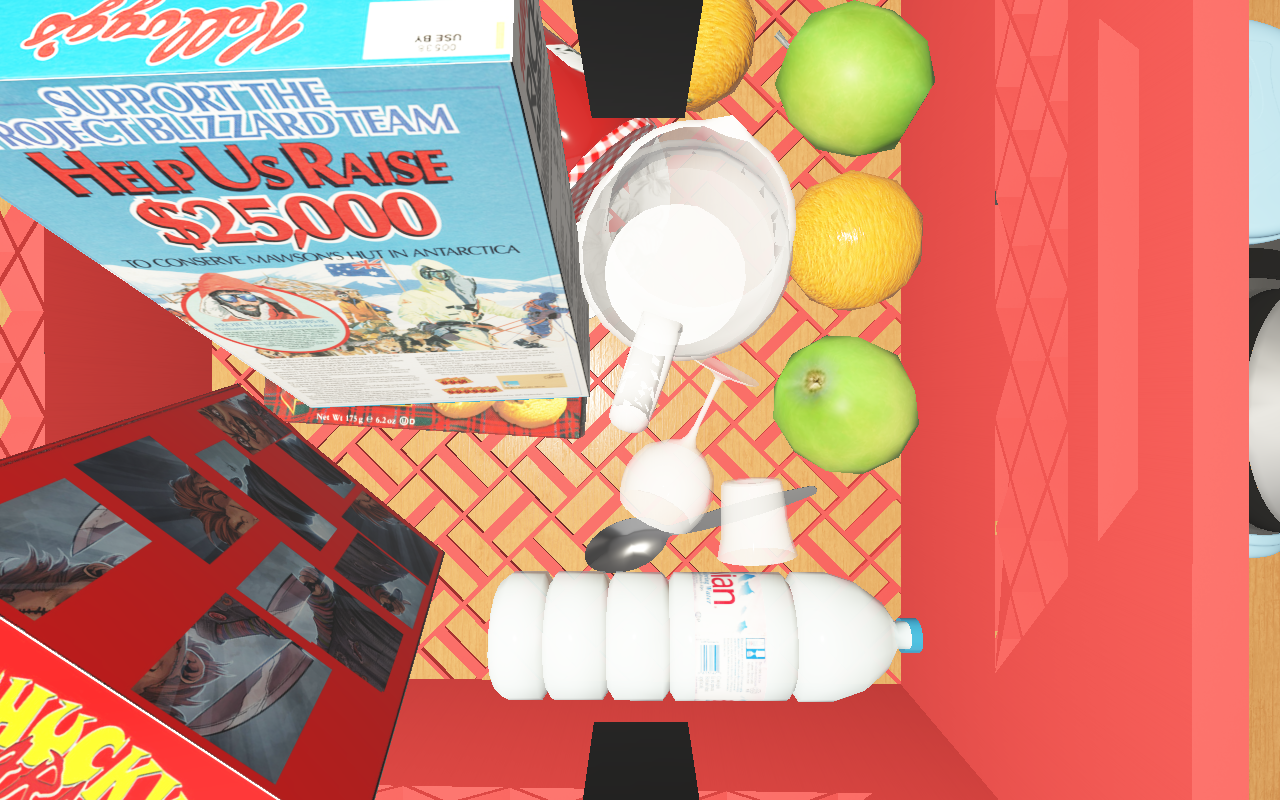
Objects in the scene:
carafe
apple
apple
orange
orange
glass
jam jar
cereal box
biscuit box